Interaction volume radius: 10 \u00c5
Interaction volume height: 25 \u00c5
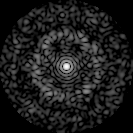
Disorder parameter: 0.7913